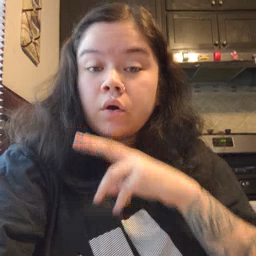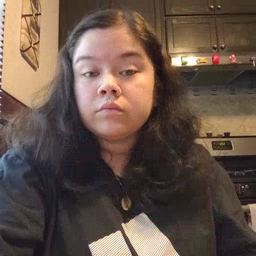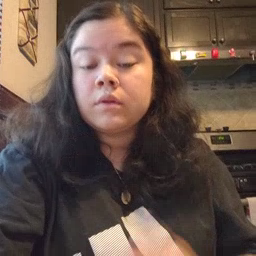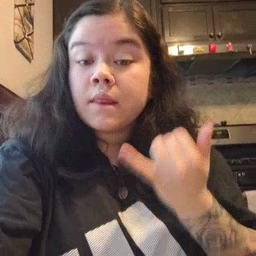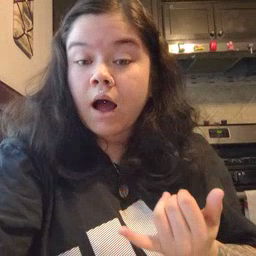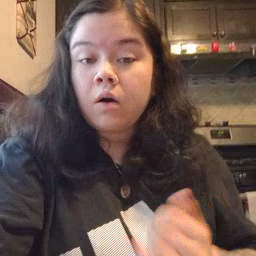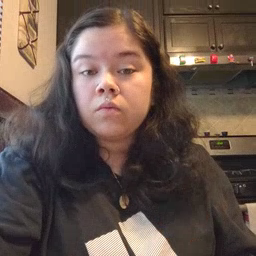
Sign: now